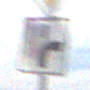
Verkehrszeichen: VerlaufVorfahrtsstrasse8
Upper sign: Vorfahrtsstrasse
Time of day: Midday
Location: Outdoor (Nature)
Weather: PartlyCloudy
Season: NotSpecified
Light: Natural